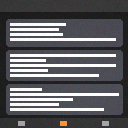
Screen state: on